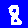
Digit: 8